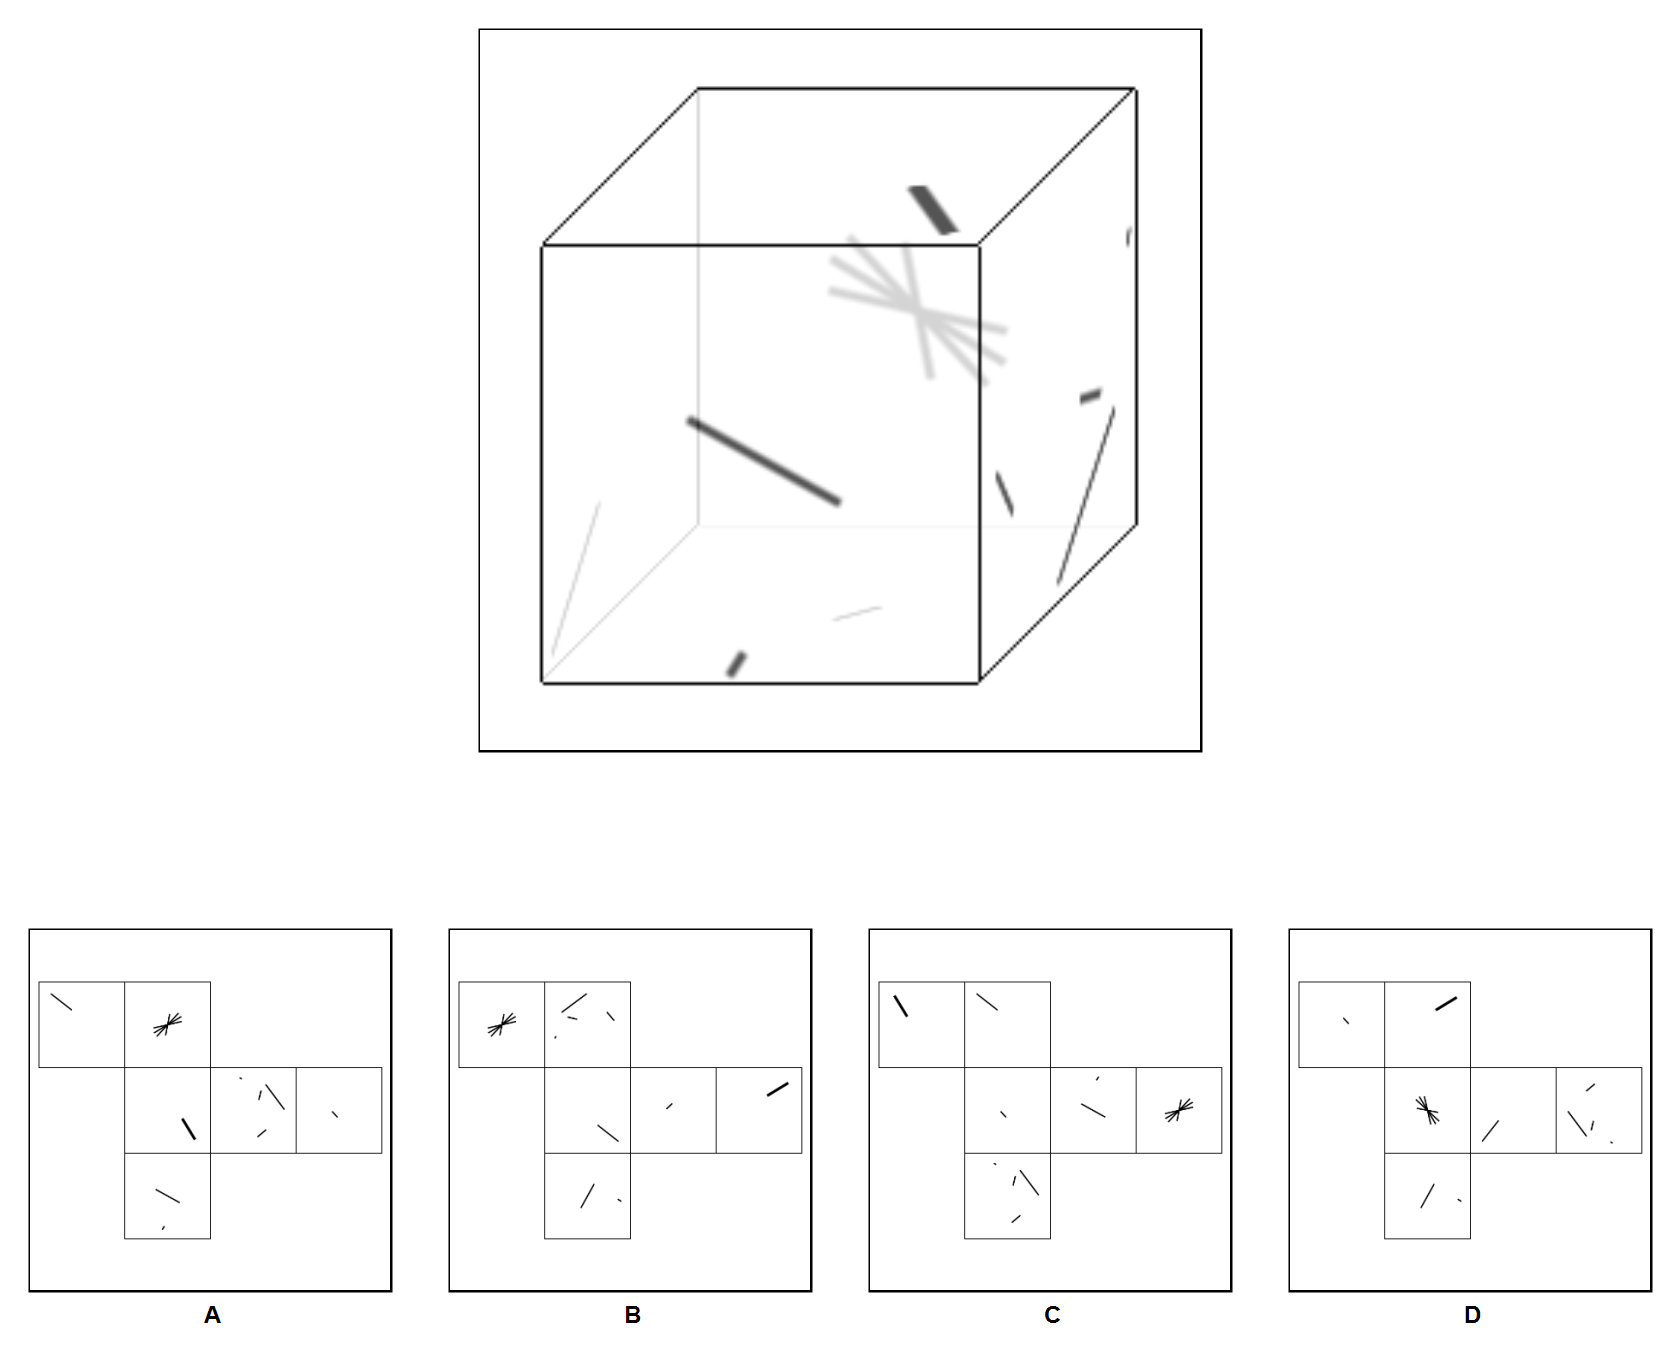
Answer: A